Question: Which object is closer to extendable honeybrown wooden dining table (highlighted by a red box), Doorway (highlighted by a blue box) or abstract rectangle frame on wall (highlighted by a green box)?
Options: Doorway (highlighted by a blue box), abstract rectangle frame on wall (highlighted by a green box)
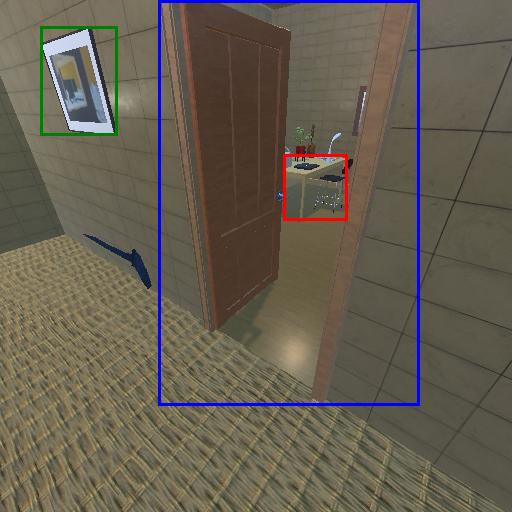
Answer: Doorway (highlighted by a blue box)